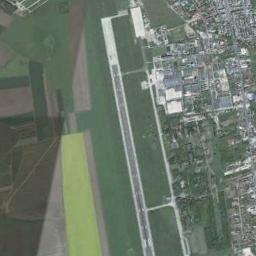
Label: airport